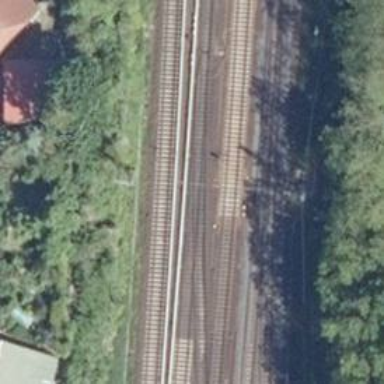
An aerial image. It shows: Railway switch with the turnout on the left side.